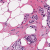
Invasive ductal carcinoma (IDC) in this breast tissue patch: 1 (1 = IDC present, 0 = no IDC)